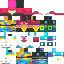
A female human skin with medium skin, wearing brown long hair dressed in a red hoodie and red pants, featuring a closed mouth.